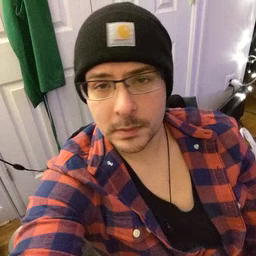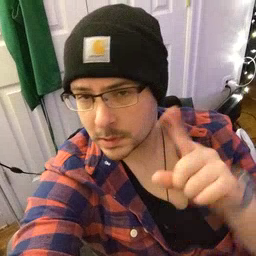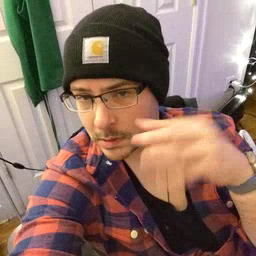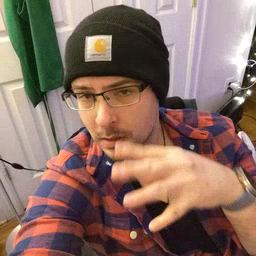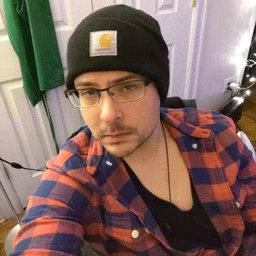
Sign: sun